Interaction volume radius: 10 \u00c5
Interaction volume height: 25 \u00c5
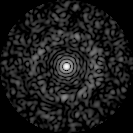
Disorder parameter: 0.8317